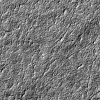
Atmospheric dust classification: not_dusty